Question: I'm trying to author my first Meteor smart package at the current time, and have hit a problem.
I'm trying to write a package that wraps the following node.js module:
<URL>
I was advised that in doing so, I should wrap the 'OperationHelper.execute()' method using 'Meteor._wrapAsync' to avoid callback hell when using it in future projects.
I have the following code currently in my package:
'''
apac = Npm.require("apac");
OperationHelper = apac.OperationHelper;
function makeSyncMethod(method){
var wrapped=Meteor._wrapAsync(method);
var syncMethod=function(){
return wrapped.apply(this,arguments);
};
return syncMethod;
}
OperationHelper.prototype.executeSync = makeSyncMethod(OperationHelper.prototype.execute);
'''
It seems to be extending the prototype the way it's supposed to (I think), but when I go to call it using the following code (I just created a barebones Meteor project, added my package, and that's all):
'''
// Test of APAC stuff, maybe.
Meteor.startup(function() {
opHelper = new OperationHelper({
awsId: "<key>",
awsSecret: "<key>",
assocId: "<id>"
});
var test = opHelper.executeSync('ItemLookup', {
SearchIndex: 'Books',
ResponseGroup: 'Small,Images',
IdType: 'ISBN',
ItemId: '9780078025600'
});
console.log(JSON.sringify(test));
});
'''
I get the following output (best I could do was a screenshot from the VM the code is being executed in:

I have no idea what is going on. I'm new to Meteor, and was just using this apac stuff via 'meteor-npm' before, but I was told writing a smart package wrapper with async would be far better than what I was previously doing.
Any help would be greatly appreciated.
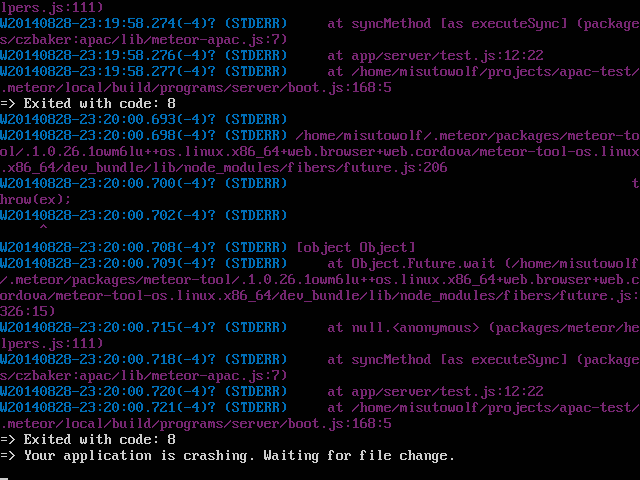
Answer: 'Meteor._wrapAsync' expects the function it's wrapping to use the standard node.js 'function (err, result)' error reporting convention:
'''
doSomethingAsync(arg1, arg2, function (err, result) {
if (err) {
// error occurred
} else {
// all is well
}
});
'''
But 'apac' uses a different error reporting convention:
'''
opHelper.execute("...", {
//...
}, function (result) {
// all is well
}, function (err) {
// error occurred
});
'''
(The version of 'apac' in the GitHub repository uses the standard convention, but it hasn't been pushed to npm since it's a breaking change.)
I guess when 'apac' delivers the result as the first argument to the callback, '_wrapAsync' mistakes it for an error, and throws an exception.
You'll have to convert to the node.js convention before passing into '_wrapAsync'. Try this:
'''
OperationHelper.prototype.executeSync = Meteor._wrapAsync(function (name, args, callback) {
callback = _.once(callback); // work around apac bug
this.execute(name, args, function (result) {
callback(null, result);
}, function (err) {
callback(err);
});
});
'''